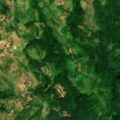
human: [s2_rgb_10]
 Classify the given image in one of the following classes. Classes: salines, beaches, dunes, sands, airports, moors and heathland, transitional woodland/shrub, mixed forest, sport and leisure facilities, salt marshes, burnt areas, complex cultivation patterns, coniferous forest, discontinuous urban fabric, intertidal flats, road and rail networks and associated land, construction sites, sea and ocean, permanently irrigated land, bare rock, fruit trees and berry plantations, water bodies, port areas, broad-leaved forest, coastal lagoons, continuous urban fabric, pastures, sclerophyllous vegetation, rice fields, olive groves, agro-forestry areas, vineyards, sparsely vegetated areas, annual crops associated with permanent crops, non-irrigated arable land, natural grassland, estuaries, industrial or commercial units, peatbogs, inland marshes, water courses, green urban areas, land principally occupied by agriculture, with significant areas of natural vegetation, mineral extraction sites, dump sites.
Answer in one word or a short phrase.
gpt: complex cultivation patterns, land principally occupied by agriculture, with significant areas of natural vegetation, broad-leaved forest, transitional woodland/shrub